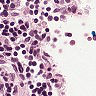
Metastatic tissue present: no